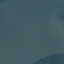
Land use / land cover class: SeaLake